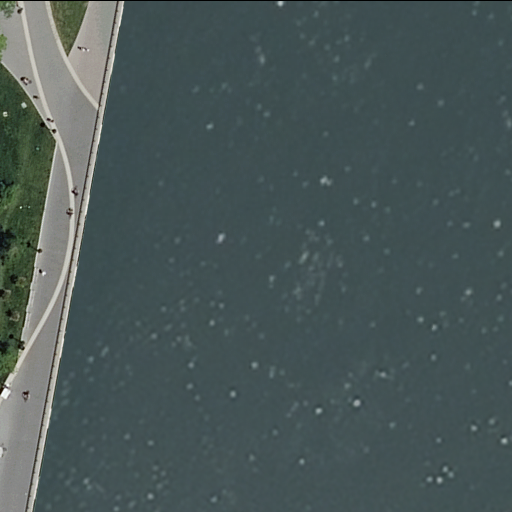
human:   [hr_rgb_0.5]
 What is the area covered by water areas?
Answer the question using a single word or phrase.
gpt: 9004m2

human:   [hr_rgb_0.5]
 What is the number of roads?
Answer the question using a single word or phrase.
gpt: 1

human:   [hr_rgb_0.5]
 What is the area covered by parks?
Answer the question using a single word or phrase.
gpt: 6473m2

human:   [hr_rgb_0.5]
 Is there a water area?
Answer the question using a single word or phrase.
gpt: yes

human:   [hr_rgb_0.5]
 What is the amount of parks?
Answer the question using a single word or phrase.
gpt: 1

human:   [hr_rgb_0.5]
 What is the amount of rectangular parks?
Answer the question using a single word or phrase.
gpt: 1

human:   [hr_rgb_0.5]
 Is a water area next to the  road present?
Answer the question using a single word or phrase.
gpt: yes

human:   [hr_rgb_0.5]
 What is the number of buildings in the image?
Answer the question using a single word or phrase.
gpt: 0

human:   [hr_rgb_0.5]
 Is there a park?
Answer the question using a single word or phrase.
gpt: yes

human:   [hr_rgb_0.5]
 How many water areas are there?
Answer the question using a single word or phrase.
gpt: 1

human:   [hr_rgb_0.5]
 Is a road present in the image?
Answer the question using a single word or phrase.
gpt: yes

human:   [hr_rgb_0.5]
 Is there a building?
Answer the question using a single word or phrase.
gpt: no

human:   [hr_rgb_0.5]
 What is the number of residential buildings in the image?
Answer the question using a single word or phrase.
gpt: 0

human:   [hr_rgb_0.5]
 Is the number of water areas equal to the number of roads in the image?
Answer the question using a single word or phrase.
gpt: yes

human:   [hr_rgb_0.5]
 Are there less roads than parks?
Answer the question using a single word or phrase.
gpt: no

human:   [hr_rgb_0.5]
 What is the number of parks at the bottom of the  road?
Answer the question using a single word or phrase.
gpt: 1

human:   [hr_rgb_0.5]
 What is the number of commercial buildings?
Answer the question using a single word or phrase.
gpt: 0

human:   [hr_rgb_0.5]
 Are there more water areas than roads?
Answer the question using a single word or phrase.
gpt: no

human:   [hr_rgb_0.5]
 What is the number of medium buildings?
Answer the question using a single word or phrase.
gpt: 0

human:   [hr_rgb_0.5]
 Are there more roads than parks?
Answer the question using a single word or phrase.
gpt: no

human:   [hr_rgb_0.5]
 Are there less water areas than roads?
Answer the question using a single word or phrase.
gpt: no

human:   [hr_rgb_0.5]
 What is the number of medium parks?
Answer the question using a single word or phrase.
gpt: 0

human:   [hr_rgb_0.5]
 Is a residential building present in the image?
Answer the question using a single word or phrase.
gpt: no

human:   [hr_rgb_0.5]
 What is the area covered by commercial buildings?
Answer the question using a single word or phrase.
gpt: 0m2

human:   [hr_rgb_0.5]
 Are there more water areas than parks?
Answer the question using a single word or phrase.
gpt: no

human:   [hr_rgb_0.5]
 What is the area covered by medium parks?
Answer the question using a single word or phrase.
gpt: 0m2

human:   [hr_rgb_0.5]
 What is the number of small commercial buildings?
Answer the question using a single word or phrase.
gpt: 0

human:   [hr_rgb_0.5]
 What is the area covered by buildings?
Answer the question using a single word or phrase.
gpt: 0m2

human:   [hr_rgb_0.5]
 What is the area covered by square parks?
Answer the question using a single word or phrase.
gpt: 0m2

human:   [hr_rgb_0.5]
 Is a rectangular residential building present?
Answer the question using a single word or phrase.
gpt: no

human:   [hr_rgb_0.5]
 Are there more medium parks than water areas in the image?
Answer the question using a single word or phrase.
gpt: no

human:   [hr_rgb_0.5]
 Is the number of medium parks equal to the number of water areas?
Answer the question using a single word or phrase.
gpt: no

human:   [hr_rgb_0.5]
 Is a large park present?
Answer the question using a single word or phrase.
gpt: yes

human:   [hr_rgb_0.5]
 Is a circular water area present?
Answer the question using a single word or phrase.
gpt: no

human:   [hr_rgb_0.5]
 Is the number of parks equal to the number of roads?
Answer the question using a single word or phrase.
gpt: yes

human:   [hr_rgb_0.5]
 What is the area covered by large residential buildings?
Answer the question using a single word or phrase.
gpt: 0m2

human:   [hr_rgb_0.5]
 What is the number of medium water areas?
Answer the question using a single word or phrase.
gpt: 0

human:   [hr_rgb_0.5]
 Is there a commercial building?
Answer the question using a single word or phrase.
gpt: no

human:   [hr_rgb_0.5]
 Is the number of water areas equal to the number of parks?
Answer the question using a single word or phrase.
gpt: yes

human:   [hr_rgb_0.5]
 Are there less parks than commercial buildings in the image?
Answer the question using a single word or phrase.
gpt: no

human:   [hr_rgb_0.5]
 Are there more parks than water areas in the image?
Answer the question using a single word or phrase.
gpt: no

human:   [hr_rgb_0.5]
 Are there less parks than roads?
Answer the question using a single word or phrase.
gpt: no

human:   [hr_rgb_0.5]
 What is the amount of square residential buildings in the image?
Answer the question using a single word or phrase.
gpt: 0

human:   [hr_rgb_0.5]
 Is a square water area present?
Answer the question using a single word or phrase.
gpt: no

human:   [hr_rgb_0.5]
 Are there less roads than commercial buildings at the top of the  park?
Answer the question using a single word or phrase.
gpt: no

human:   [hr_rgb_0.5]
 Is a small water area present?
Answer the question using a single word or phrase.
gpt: no

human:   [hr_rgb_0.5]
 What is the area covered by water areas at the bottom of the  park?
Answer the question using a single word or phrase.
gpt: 0m2

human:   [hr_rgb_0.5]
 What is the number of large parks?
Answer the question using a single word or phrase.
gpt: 1

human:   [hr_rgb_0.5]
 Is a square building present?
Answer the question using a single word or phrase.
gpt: no

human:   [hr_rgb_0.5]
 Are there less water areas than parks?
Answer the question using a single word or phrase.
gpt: no

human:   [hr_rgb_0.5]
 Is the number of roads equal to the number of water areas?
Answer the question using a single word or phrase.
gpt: yes

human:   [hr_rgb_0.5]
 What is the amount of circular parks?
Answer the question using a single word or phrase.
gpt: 0

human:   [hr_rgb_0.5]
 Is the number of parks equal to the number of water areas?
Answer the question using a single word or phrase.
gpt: yes

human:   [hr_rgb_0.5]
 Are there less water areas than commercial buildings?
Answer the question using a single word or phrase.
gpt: no

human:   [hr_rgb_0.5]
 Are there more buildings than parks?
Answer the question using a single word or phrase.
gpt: no

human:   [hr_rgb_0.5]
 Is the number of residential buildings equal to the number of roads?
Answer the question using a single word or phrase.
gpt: no

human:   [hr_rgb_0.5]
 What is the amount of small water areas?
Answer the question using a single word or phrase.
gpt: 0

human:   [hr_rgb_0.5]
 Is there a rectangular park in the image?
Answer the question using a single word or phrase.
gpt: yes

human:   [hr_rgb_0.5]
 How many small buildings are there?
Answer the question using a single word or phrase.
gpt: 0

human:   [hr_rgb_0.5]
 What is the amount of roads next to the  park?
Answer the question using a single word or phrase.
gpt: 1

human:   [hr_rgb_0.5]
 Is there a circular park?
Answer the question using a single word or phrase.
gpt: no

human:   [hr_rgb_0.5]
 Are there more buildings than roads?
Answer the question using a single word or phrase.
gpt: no

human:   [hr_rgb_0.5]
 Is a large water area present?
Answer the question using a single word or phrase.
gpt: yes

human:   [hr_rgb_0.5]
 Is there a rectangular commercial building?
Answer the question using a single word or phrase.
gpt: no